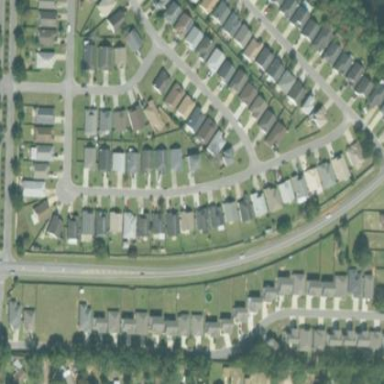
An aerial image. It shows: Residential area composed of single-family homes.